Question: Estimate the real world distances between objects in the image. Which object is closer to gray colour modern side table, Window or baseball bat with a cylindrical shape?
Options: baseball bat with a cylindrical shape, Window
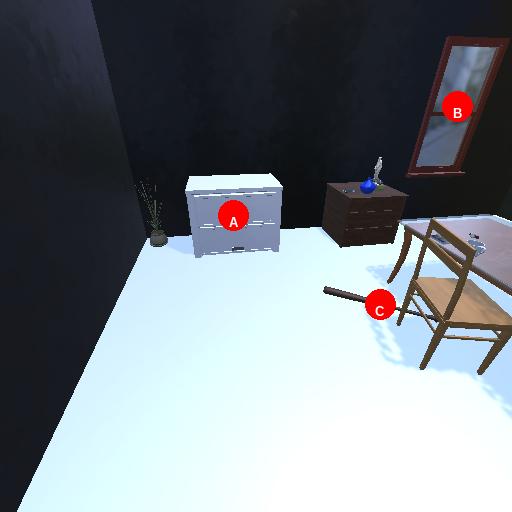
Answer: baseball bat with a cylindrical shape